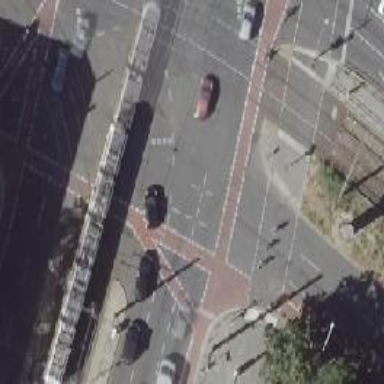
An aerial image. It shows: Crossing with traffic signals.